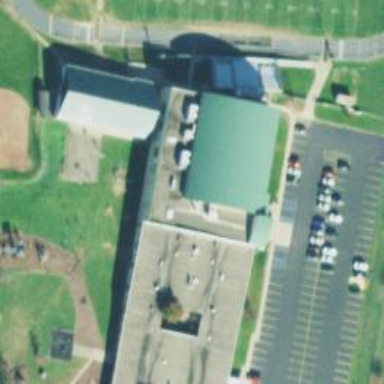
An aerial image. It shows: School building.